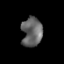
Tissue: prostate
Cell type: T cells
Senescence score: 0.3607
Nuclear area (px): 587
Mean DAPI intensity: 101.177